Field crop: tomato
Growth stage: 2
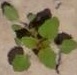
Species: solanum